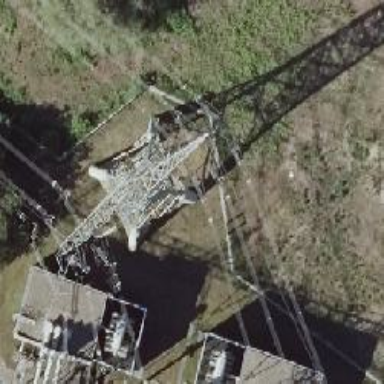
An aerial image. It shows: Three power lines with cables.